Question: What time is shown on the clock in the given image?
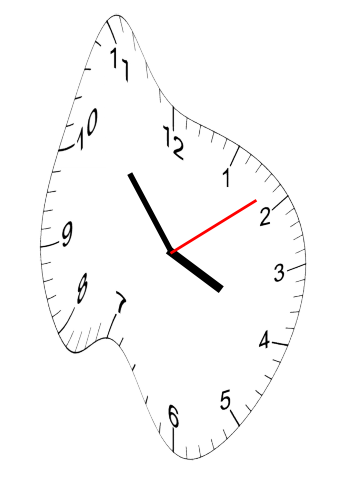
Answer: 03:53:09